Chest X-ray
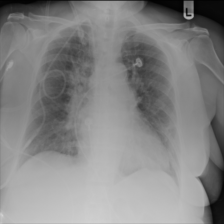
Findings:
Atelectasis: positive
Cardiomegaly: negative
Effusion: negative
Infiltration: positive
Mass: negative
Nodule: negative
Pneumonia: negative
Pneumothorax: negative
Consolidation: negative
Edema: negative
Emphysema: negative
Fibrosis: negative
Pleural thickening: negative
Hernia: negative